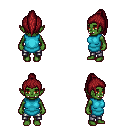
a pixel art fantasy rpg character, female body template, orc, green skin, teal tunic, metal pants, brunette long topknot hairstyle, four views (front, back, left, right), 2x2 character sprite sheet, small pixel art, hard edges, no anti-aliasing